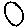
Label: circle